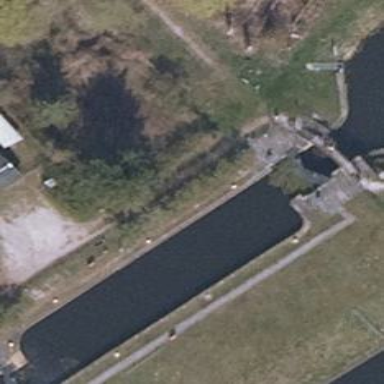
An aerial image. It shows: Lock on the water.